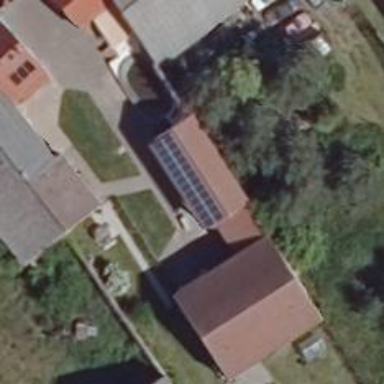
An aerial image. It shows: Small solar photovoltaic panel used as generator to produce electricity.